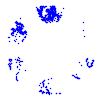
Particle: kaon